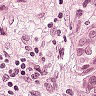
Metastatic tissue present: yes